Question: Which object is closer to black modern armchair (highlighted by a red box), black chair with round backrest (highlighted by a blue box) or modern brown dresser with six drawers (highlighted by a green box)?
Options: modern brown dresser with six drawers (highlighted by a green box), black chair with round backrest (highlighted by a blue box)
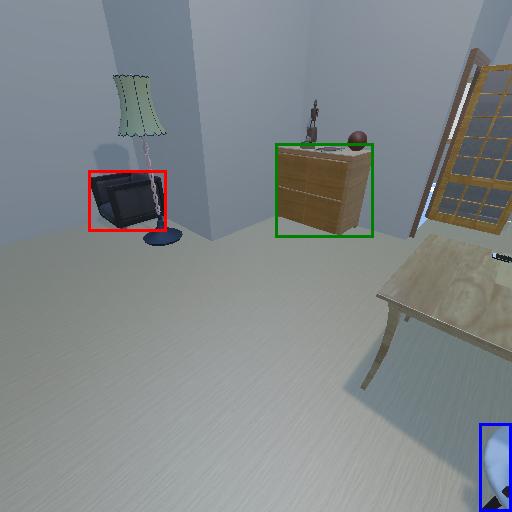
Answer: modern brown dresser with six drawers (highlighted by a green box)